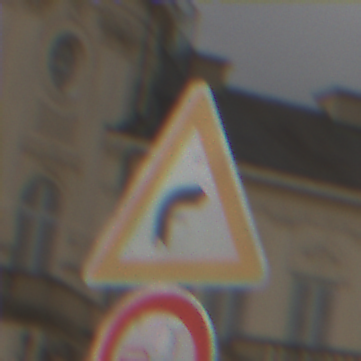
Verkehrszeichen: KurveRechts
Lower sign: VerbotUeberholenEinspurigeFahrzeuge
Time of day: MorningAfternoon
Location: Outdoor (Suburban)
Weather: Overcast
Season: NotSpecified
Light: Natural